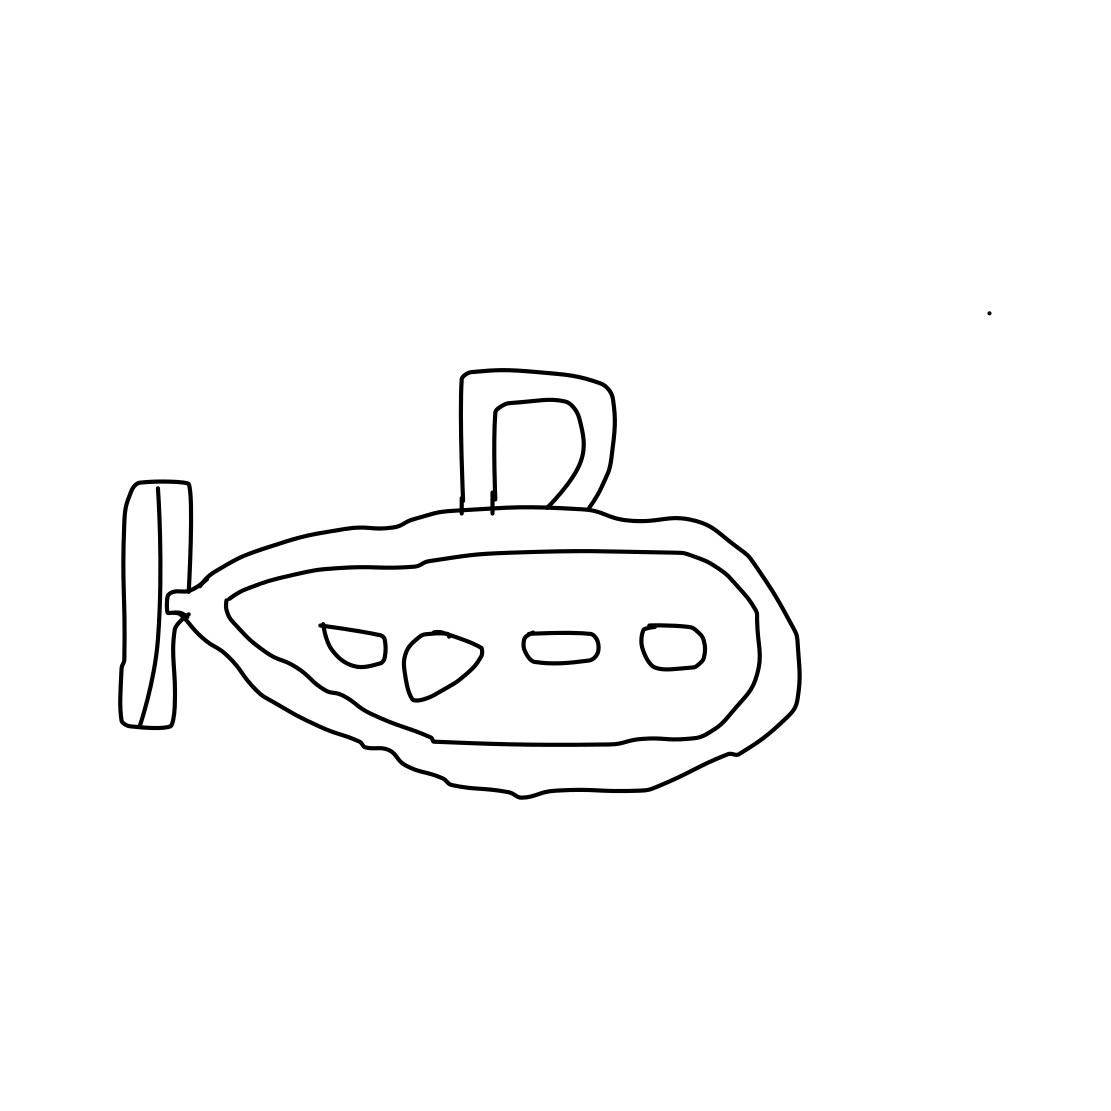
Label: submarine